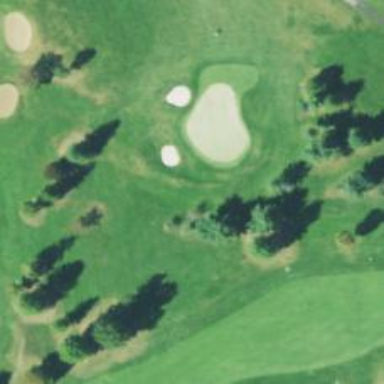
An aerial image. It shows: Golf hole.